Field crop: maize
Growth stage: 2
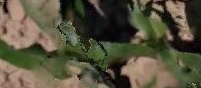
Species: maize